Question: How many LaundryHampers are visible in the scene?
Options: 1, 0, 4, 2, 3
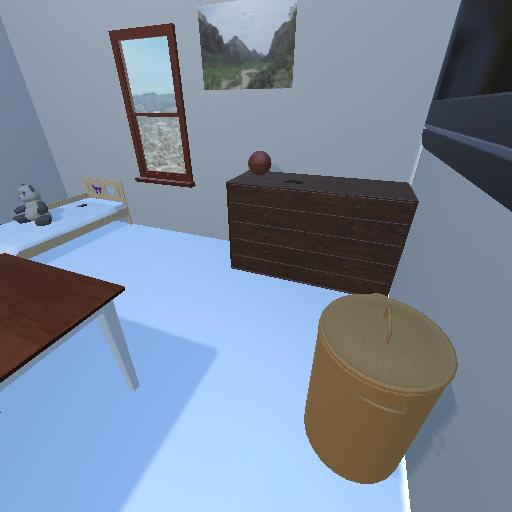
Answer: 1